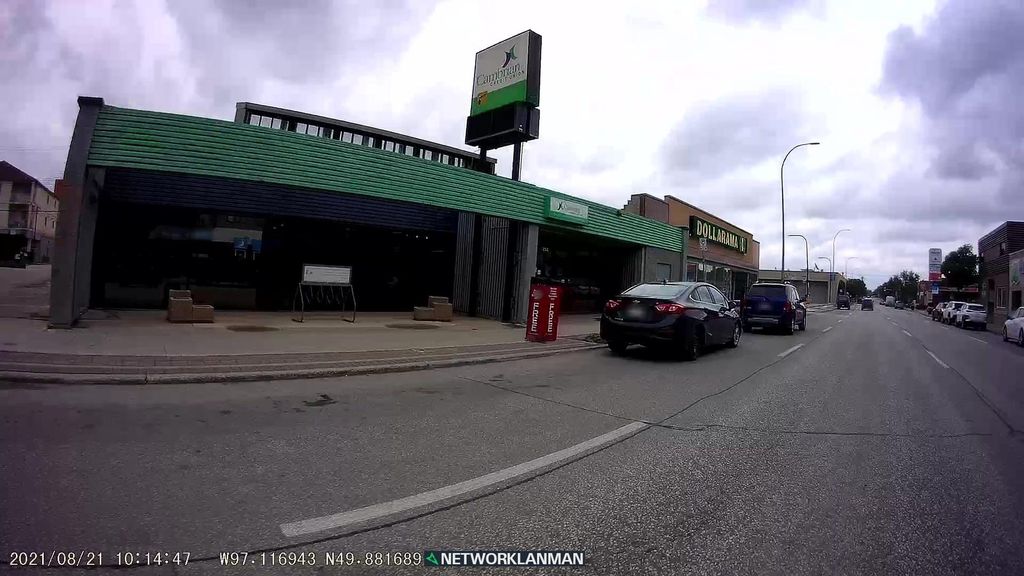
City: winnipeg